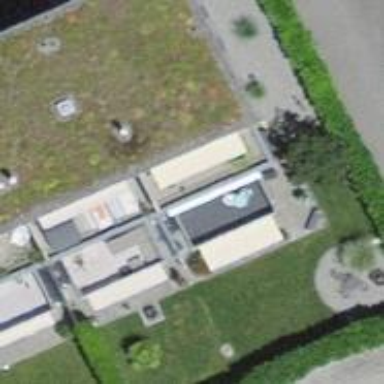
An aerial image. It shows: Residential building with flat roof.